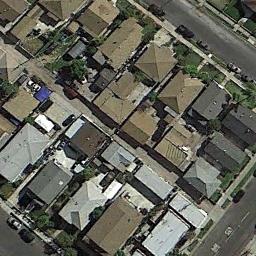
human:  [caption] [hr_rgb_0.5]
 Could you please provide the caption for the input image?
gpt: There are many roads in densely populated areas and densely arranged houses and trees of different sizes and shapes .

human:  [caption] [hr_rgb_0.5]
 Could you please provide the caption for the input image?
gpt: Most of the houses in the residential area are red .

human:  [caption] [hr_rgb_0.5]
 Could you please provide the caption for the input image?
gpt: The dense residential is next to the road with some cars .

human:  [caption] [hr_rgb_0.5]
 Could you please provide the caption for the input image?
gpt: A dense residential area with lots of houses arranged neatly is surrounded by some roads .

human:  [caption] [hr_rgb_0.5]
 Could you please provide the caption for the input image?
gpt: There are yellow and black buildings on dense residential area .